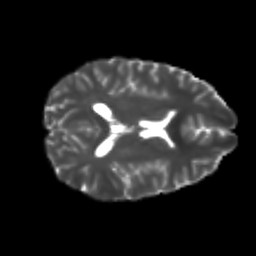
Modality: T2w
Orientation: axial
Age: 22
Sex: female
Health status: healthy
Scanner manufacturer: philips
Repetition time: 7.475 s
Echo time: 0.08753 s